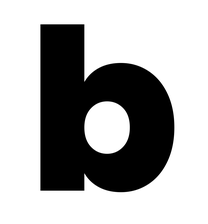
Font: Poppins-ExtraBold